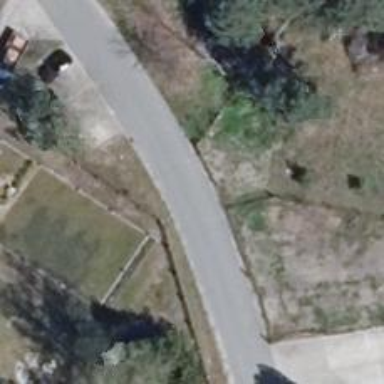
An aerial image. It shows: Residential road with asphalt surface.